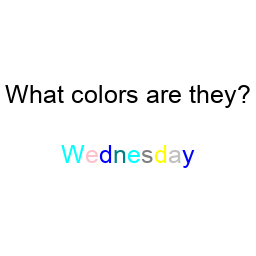
Color: cyan, pink, blue, teal, cyan, gray, yellow, silver, blue
Background color: white
Question text color: black